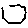
Label: hexagon